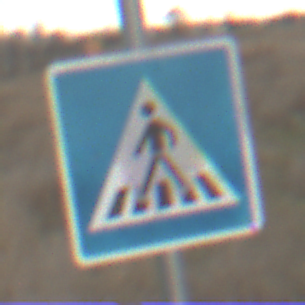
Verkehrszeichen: FussgaengerueberwegRechts
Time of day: SunriseSunset
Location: Outdoor (RoadRail)
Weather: PartlyCloudy
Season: NotSpecified
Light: Natural